Aerial crown-view tile of a tropical tree (Barro Colorado Island, Panama), acquired 20250715:
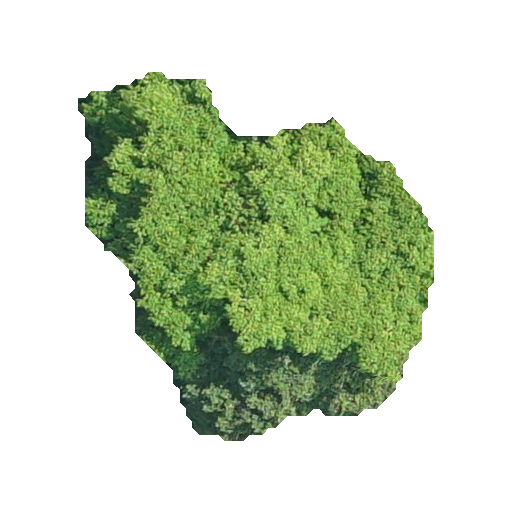
Species: Tachigali panamensis
GBIF accepted scientific name: Tachigali panamensis
Crown area: 130.827 m²